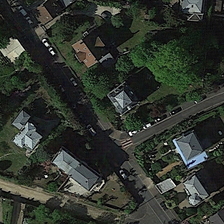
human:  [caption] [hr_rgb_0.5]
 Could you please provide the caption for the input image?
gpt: the styles of the buildings in the medium residential region is similar .

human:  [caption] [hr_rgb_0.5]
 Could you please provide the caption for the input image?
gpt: some buildings and green trees are in a medium residential area .

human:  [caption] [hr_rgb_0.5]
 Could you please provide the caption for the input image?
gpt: the styles of the buildings in the medium residential region is similar .

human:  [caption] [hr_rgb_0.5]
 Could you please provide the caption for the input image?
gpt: some buildings and green trees are in a medium residential area .

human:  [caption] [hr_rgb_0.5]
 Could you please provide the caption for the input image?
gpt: some buildings and green trees are in a medium residential area .